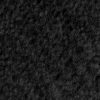
Atmospheric dust classification: not_dusty